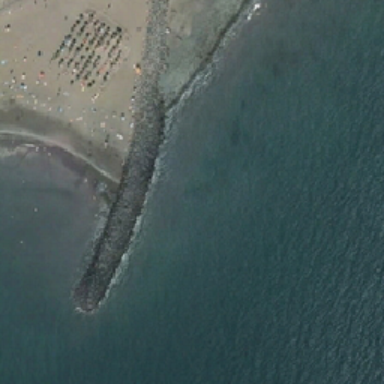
In one corner of the coastline there is a narrow lateral field stretching out to the sea there are some people on the beach .